Question: im trying to know if the user guess is right,
i made that noobi formula(a lot of if's)(formula is inside I3):
'''
=ARRAYFORMULA(IF($E3:$E="","",IF($E3:$E=G3:G,Lists!$G$2,iferror(if(match($E3:$E,Lists!$E$1:$E$6,0),IFERROR(if(match(G3:G,Lists!$E$1:$E$6,0),Lists!$G$3,""),Lists!$G$4),""),IFERROR(if(MATCH(G3:G,Lists!$E$1:$E$6,0),Lists!$G$4,""),IF(OR($E3:$E="1 - 1",G3:G="1 - 1"),Lists!$G$4,if(G3:G="",Lists!$G$4,Lists!$G$3)))))))
'''

i have games list (barsa vs madrid,etc.) it takes the "finale score" and "user guess score" and check how much points the user should get in that way: Lists!$E$1:$E$6 = 1 - 0, 2 - 0, 3 - 0, 3 - 2, 3 - 1, (and more, only the left side winning results) (i make that for online game that unlike football the optional finale scores are knowing(Best of 3,BO5,etc)).
so im taking the finale score check if its in the list and then check if user score in the list, if both there so he was right about the wining side same happens if both results are not at the list he still got the right team that won, also i have in the formula equaling the results so if its the same the user gets more points then just guessing the wining side, last obviously if he was wrong he gets 0 points and in the table i wanted it to look like minus so that's what i did "-".
OK so here is the points behind the references : Lists!$G$2 - "5", Lists!$G$3 - "3", Lists!$G$4 - "-"
1. The code was right everything worked nicely and suddenly i found a bug, like u can see at the image, the 2nd Wrong should be "3" points, i could not find the bug myself so ill be happy for some help.
2. On the further ill probably add more sports types so ill have more scores types to handle, like basketball totally different type of scores, i need a direction, how i can do that? it can be from formula or script i can handle that just point me the way please.
hope i made everything clear, my English is not at it best so.. thanks for understanding.
hope my title is fine xD
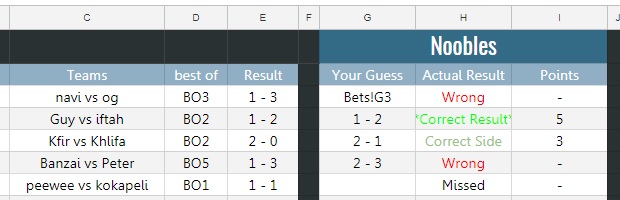
Answer: Try I3:
'=ARRAYFORMULA(IF(E3:E8=G3:G8,5,if(iferror(match(C3:C8,QUERY({C3:C8,SPLIT(E3:E8,"-"),SPLIT(G3:G8,"-")},"Select Col1 Where (Col2>Col3 and Col4>Col5) or (Col2<Col3 and Col4<Col5)",0),0)),3,0)))'
- - -